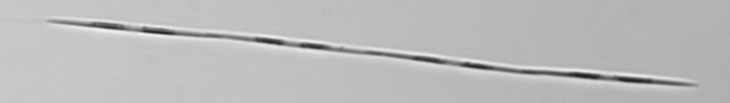
Label: Pseudo-nitzschia